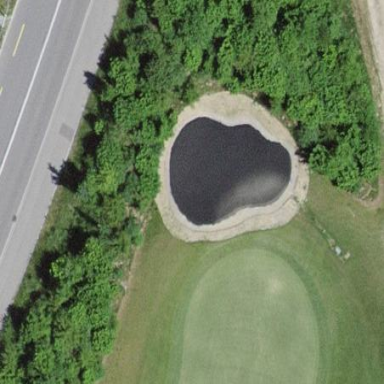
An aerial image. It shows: Pond surrounded by natural water.